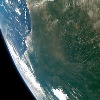
Label: land